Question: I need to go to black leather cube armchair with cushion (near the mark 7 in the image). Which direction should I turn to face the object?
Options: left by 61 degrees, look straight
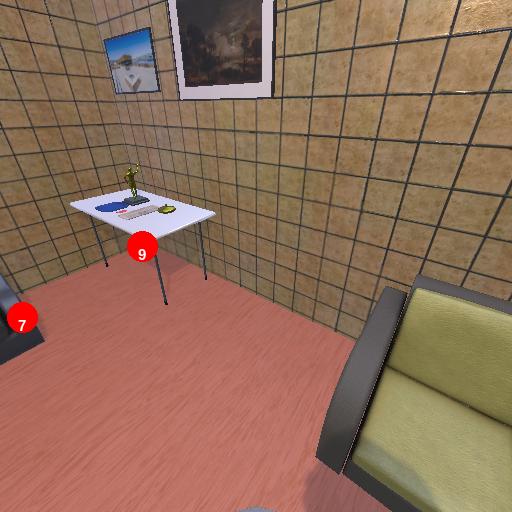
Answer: left by 61 degrees